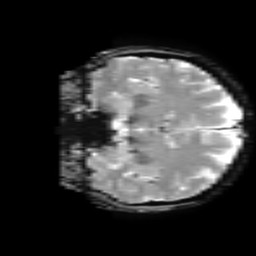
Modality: T2starw
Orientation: coronal
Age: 40
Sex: female
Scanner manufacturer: ge
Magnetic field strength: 3 T
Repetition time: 0.65 s
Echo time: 0.02 s